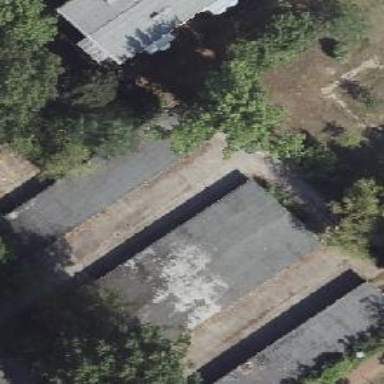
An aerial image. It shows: Group of garages.